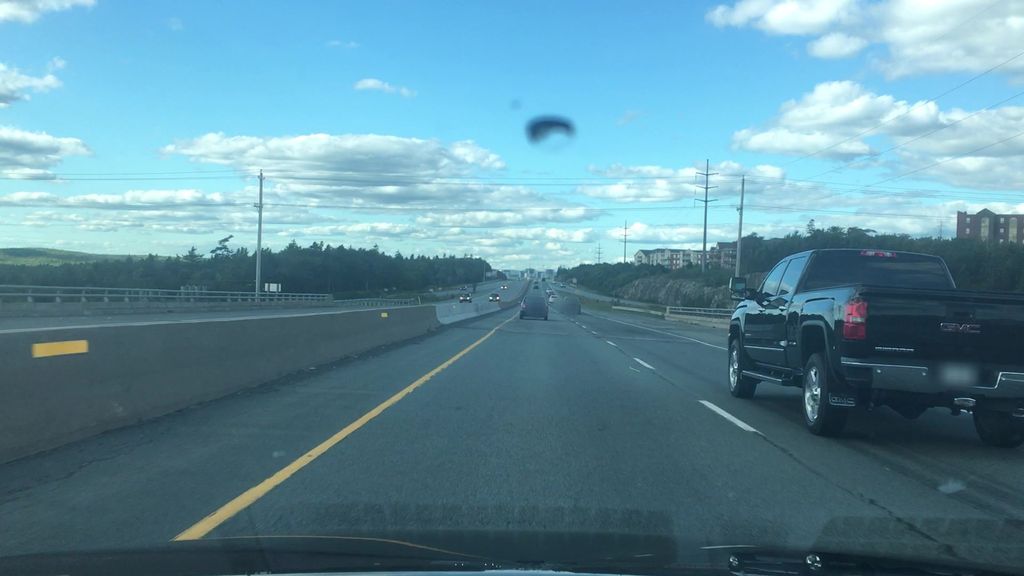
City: halifax